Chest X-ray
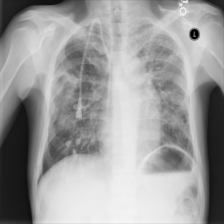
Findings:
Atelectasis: negative
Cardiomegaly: negative
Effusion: negative
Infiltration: positive
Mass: negative
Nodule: negative
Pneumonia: negative
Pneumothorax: negative
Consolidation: negative
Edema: negative
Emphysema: negative
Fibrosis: negative
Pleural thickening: negative
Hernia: negative